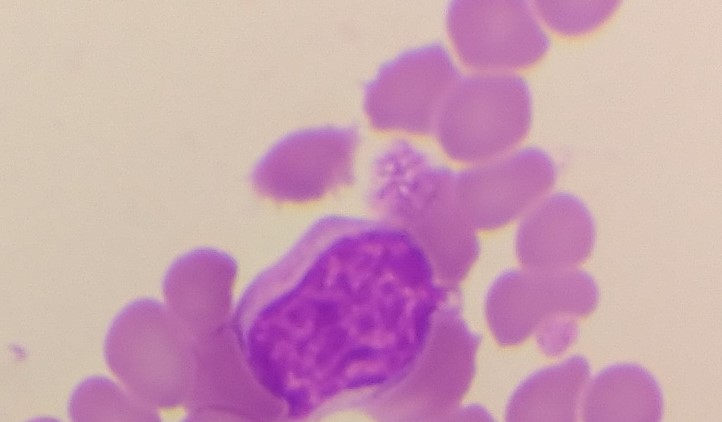
White blood cell type: Lymphocyte